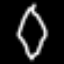
Label: diamond